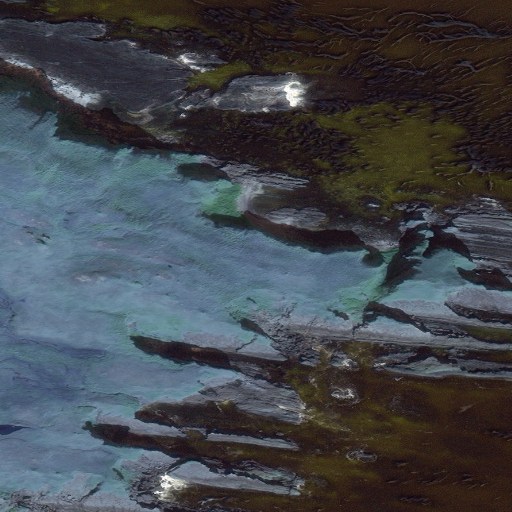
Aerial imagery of cape in Alaska named Kuchugiilum-yaaga containing only unknown